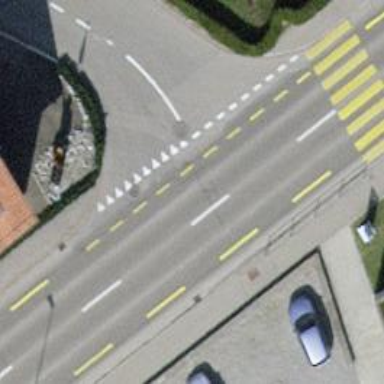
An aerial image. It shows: Marked crossing on the road.